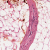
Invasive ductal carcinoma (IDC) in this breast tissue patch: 0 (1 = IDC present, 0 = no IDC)